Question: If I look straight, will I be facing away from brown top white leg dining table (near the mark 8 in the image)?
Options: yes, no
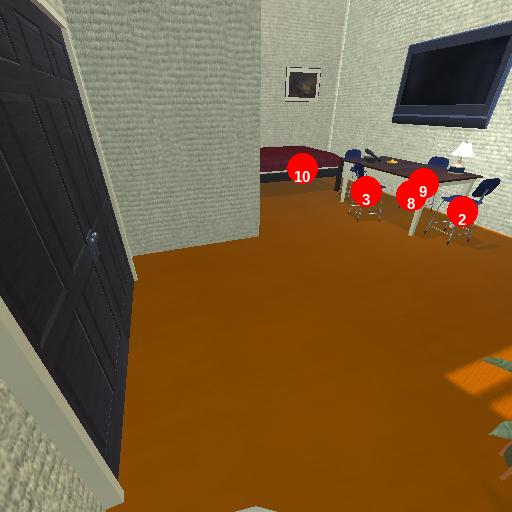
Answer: yes